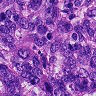
Metastatic tissue present: yes